Question: I have a class with a method that returns an object of type 'User'
'''
public class CustomMembershipProvider : MembershipProvider
{
public virtual User GetUser(string username, string password, string email, bool isApproved)
{
return new User()
{
Name = username
,Password = EncodePassword(password)
,Email = email
,Status = (isApproved ? UsuarioStatusEnum.Ativo : UsuarioStatusEnum.ConfirmacaoPendente)
// ...
};
}
// ..
}
'''
'User' is a domain object. Note the 'Id' property with :
'''
public class User : IAuditable, IUser
{
public virtual int Id { get; protected set; }
public virtual string Name { get; set; }
public virtual string Email { get; set; }
public virtual UsuarioStatusEnum Status { get; set; }
public virtual string Password { get; set; }
}
'''
## Test project
In my Test project I have a Fake repository with a method 'Store' to save/update the object:
'''
public void Store(T obj)
{
if (obj.Id > 0)
_context[obj.Id] = obj;
else
{
var generateId = _context.Values.Any() ? _context.Values.Max(p => p.Id) + 1 : 1;
var stubUser = Mock.Get<T>(obj); // In test, will always mock
stubUser.Setup(s => s.Id).Returns(generateId);
_context.Add(generateId, stubUser.Object);
}
}
'''
In 'CustomMembershipProvider' I have 'public override MembershipUser CreateUser' method that calls the 'GetUser' to create a 'User'.
This way, all I have to do is mock the 'GetUser' method so that the repository can generate the 'Id'
'''
var membershipMoq = new Mock<CustomMembershipProvider>();
membershipMoq.CallBase = true;
membershipMoq
.Setup(p => p.GetUser(It.IsAny<string>(), It.IsAny<string>(), It.IsAny<string>(), It.IsAny<bool>()))
.Returns<string, string, string, bool>( (username, password, email, isAproved) => {
var moqUser = new Mock<User>();
moqUser.Object.Name = username;
moqUser.Object.Password = password;
moqUser.Object.Email = email;
moqUser.Object.Status = (isAproved ? UsuarioStatusEnum.Ativo : UsuarioStatusEnum.ConfirmacaoPendente);
return moqUser.Object;
});
_membershipProvider = membershipMoq.Object;
'''
## Problem
In theory everything is correct. When 'CreateUser' call 'GetUser' to create a user, the user will return Mock filled;
'''
[TestMethod]
public void CreateUser_deve_criar_usuario_no_repositorio()
{
// Act
MembershipCreateStatus status;
var usr = _membershipProvider.CreateUser(
_fixture.Create<string>(),
_fixture.Create<string>(),
_fixture.Create<string>(),
null, null, true, null,
out status);
// usr should have name, email password filled. But not!
// Assert
status.Should().Be(MembershipCreateStatus.Success);
}
'''
The problem is that Email, Name, Password are empty (with default values)!

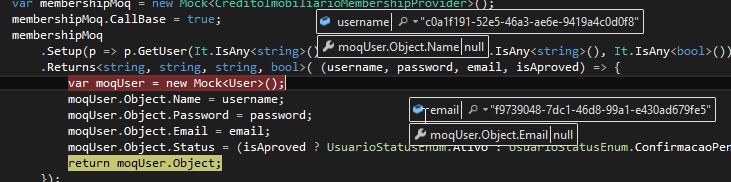
Answer: The way you prepare the mocked user is the problem.
'''
moqUser.Object.Name = username;
'''
will not set the name, unless you have setup the mock properly.
Try this before assigning values to properties:
'''
moqUser.SetupAllProperties();
'''
This method will prepare all properties on the mock to be able to record the assigned value, and replay it later (i.e. to act as real property).
You can also use method to set up individual properties to be able to record the passed in value.
Another approach is:
'''
var mockUser = Mock.Of<User>( m =>
m.Name == "whatever" &&
m.Email == "someone@example.com");
return mockUser;
'''